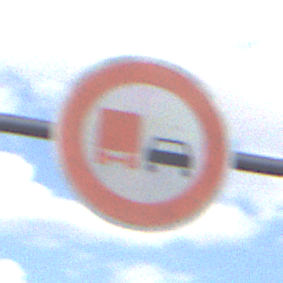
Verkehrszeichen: UeberholverbotKraftfahrzeuge
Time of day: Midday
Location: Outdoor (Nature)
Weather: PartlyCloudy
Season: NotSpecified
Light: Natural